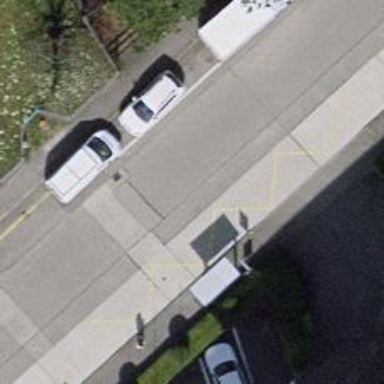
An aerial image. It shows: Public transport stop position.